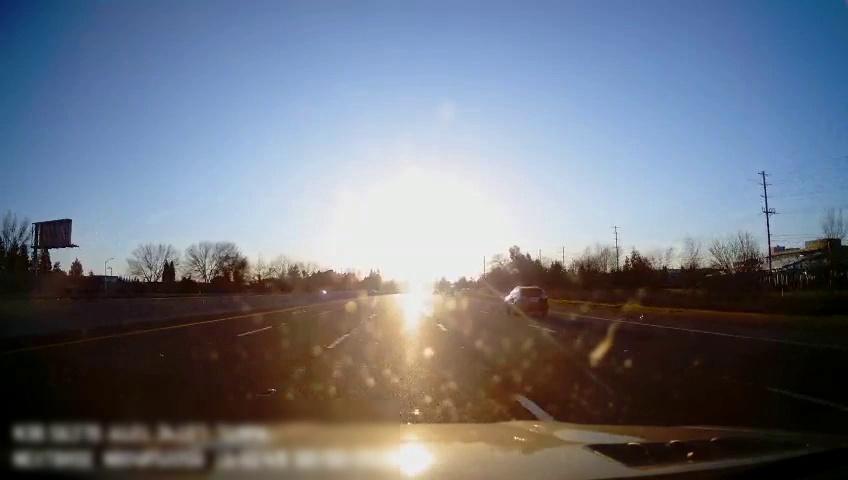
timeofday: Day
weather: Sunny
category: Drivable Space
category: Vehicles | SUV
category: Lanes | Alternate Lane
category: Lanes | Alternate Lane
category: Lanes | Current Lane
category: Lanes | Current Lane
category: Lanes | Alternate Lane
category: Lanes | Alternate Lane